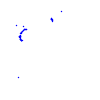
Particle: proton